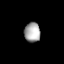
Tissue: lung
Cell type: Epithelial cells
Senescence score: 0.2131
Nuclear area (px): 308
Mean DAPI intensity: 167.289